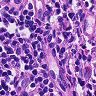
Metastatic tissue present: no